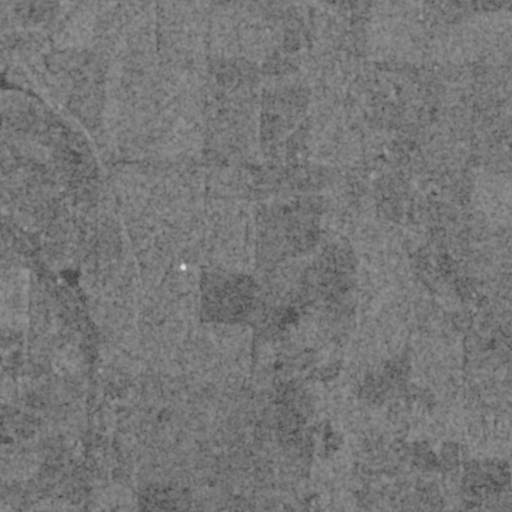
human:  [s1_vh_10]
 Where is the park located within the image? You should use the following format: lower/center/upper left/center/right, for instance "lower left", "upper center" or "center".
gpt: The park is located in the lower left of the image.
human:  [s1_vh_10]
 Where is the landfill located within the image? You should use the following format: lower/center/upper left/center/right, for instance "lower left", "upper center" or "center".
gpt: There is no landfill in the image.

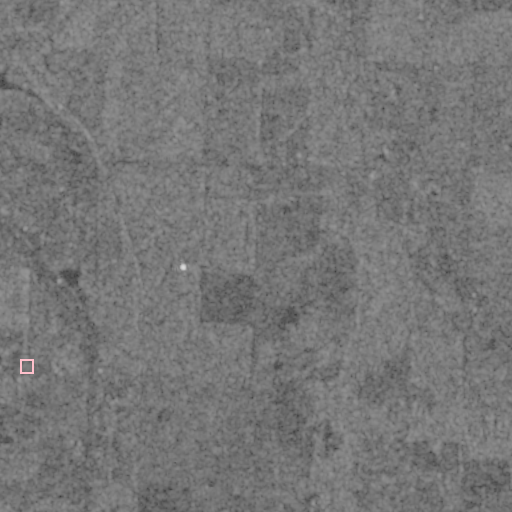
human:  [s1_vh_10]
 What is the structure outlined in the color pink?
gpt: The structure outlined in pink is a park.
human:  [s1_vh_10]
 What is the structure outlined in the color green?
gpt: There is no green outline.